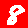
Digit: 8